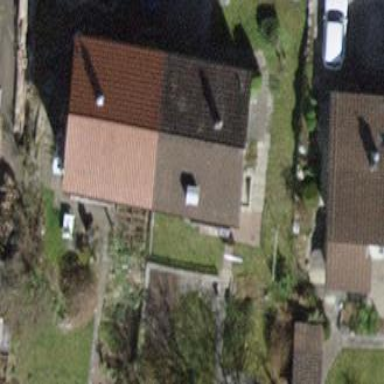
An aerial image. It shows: Building with tiled roof.